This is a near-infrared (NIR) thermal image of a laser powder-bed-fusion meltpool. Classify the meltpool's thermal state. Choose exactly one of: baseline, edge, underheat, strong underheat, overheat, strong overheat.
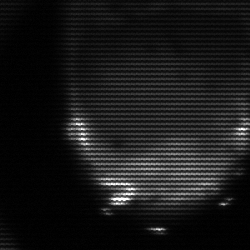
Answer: edge